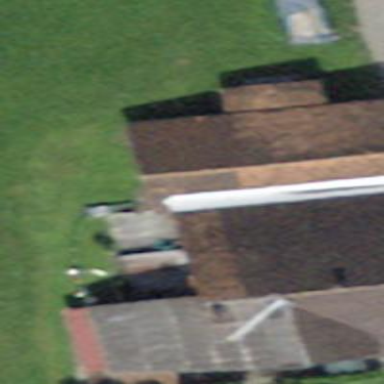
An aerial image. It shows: Barn.